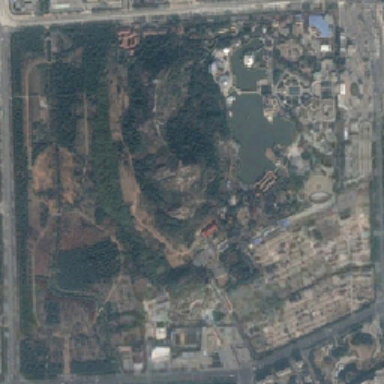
There are buildings trees roads and lakes .